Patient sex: M
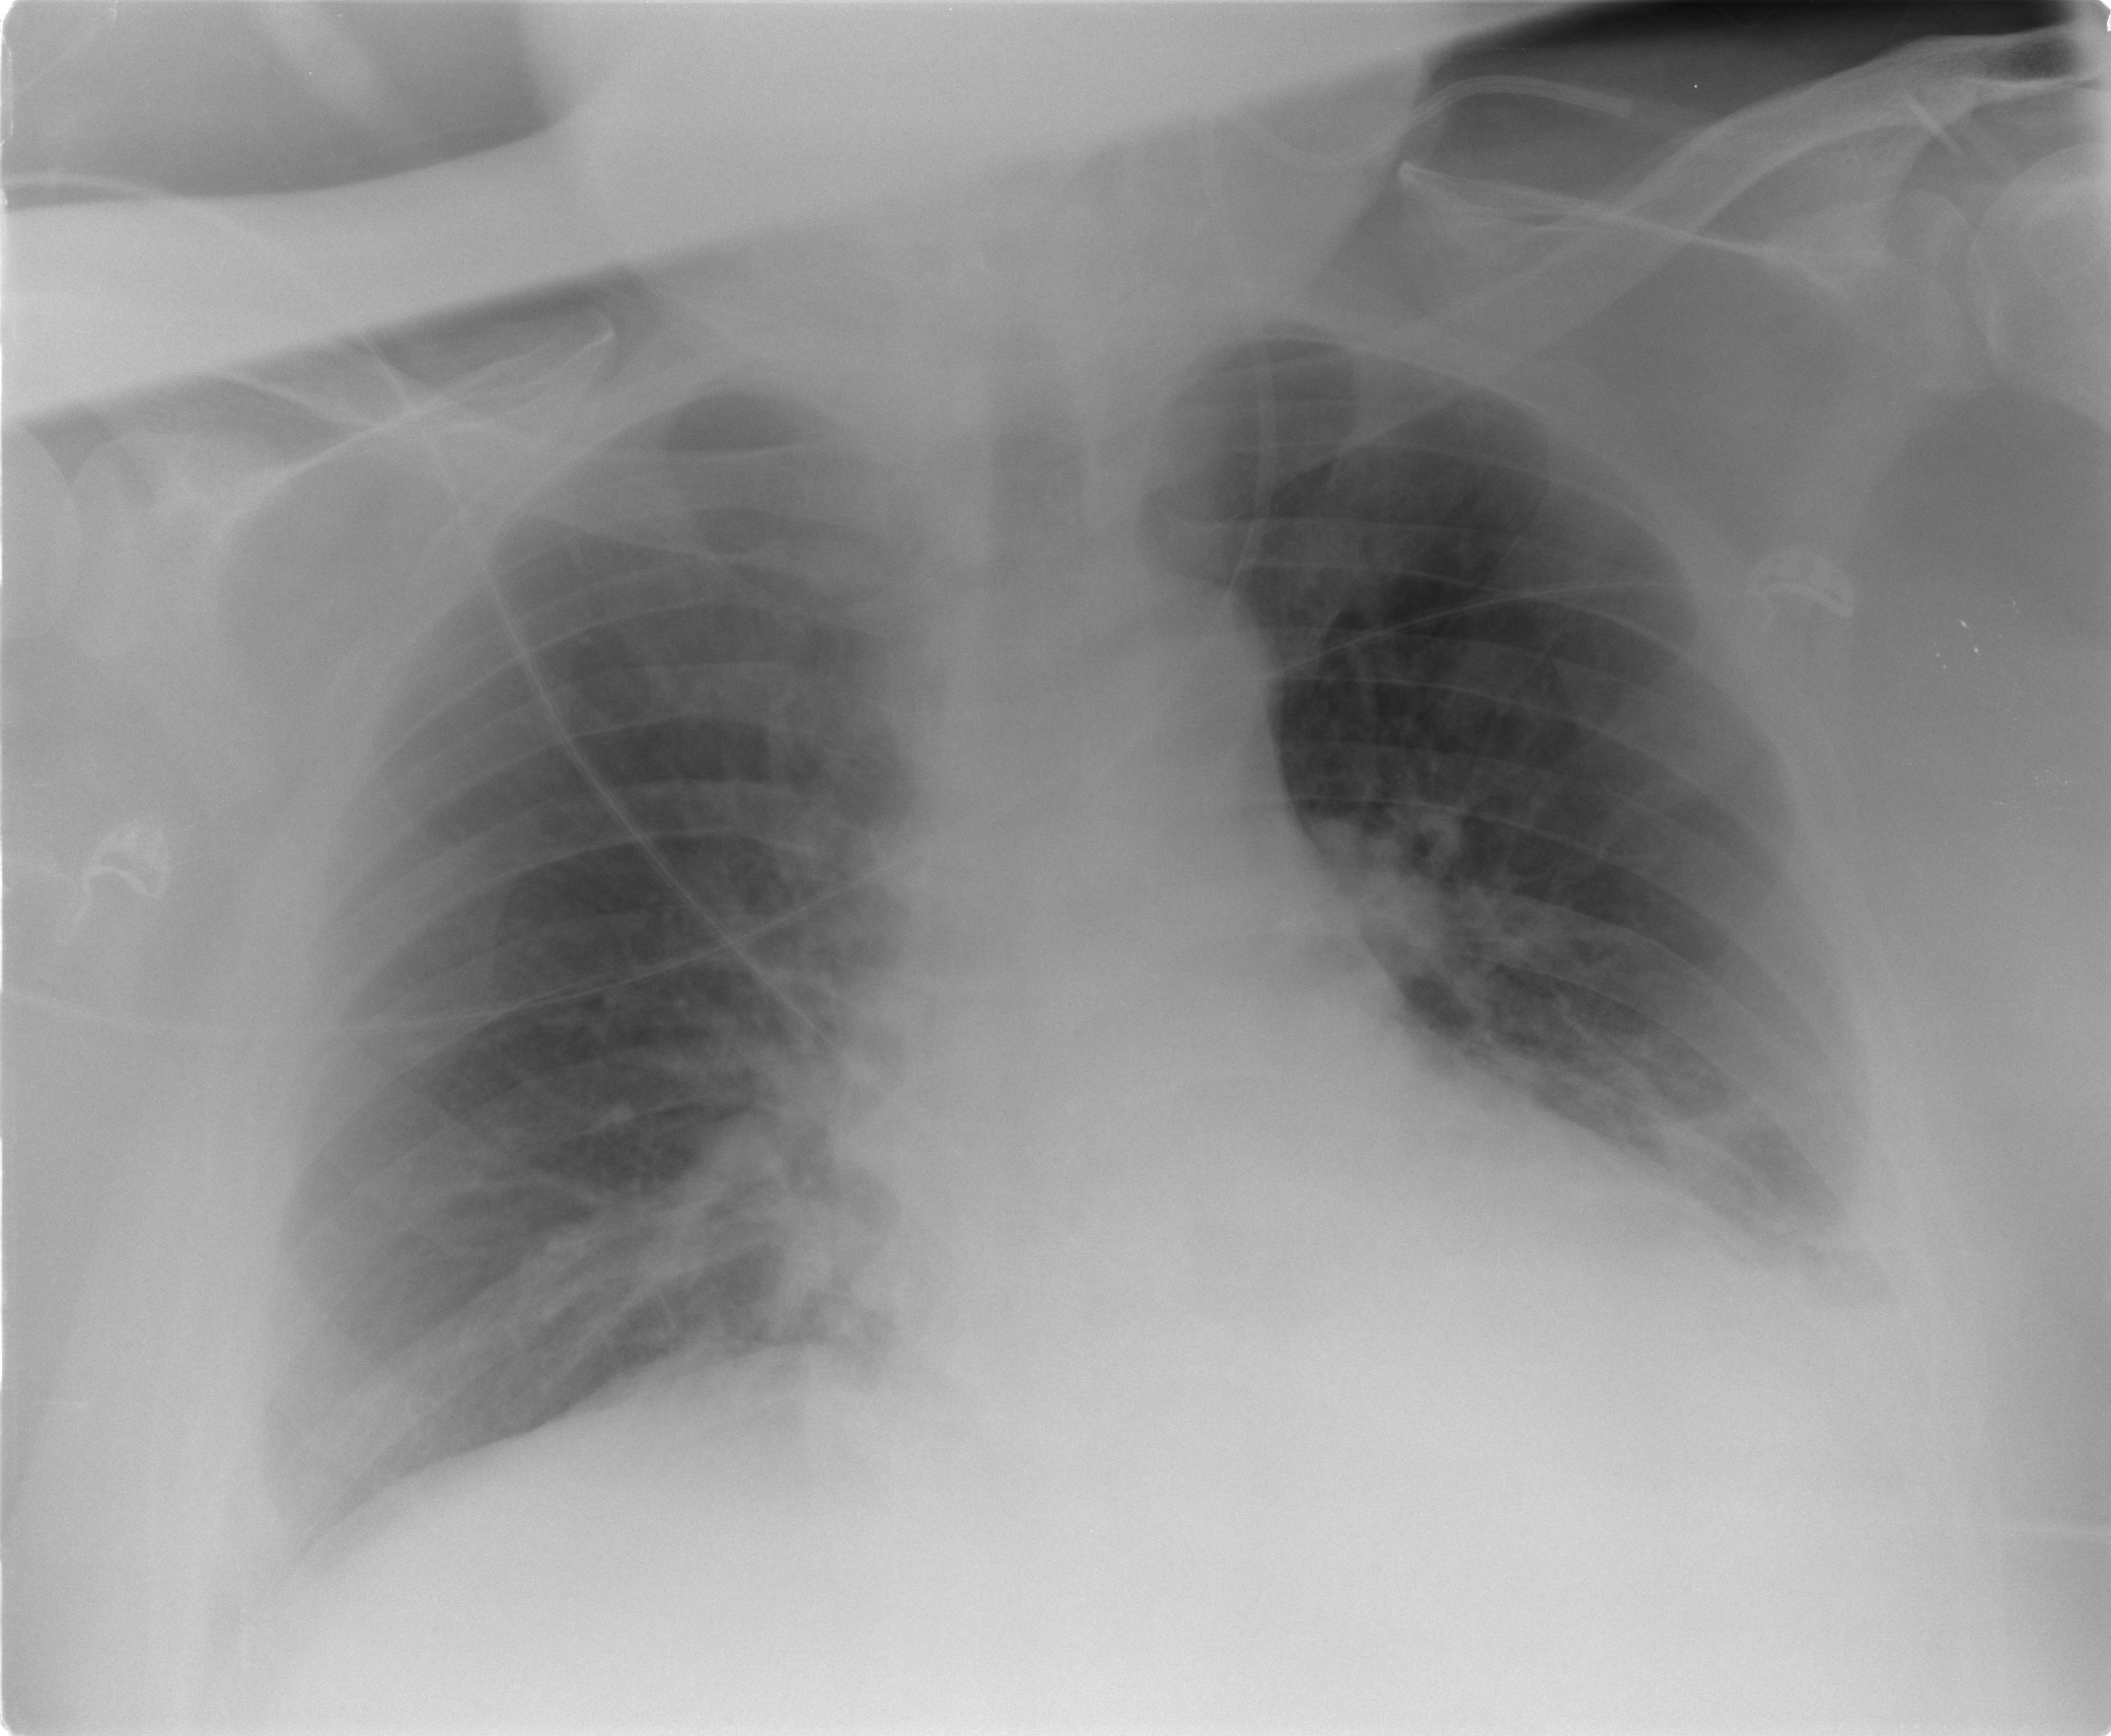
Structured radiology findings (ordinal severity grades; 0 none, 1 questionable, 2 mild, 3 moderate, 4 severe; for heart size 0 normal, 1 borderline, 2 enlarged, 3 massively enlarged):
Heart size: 2
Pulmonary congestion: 0
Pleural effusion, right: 2
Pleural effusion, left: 2
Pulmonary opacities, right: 0
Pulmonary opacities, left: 0
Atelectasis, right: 2
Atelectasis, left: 2